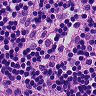
Metastatic tissue present: no